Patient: sex F, age 41
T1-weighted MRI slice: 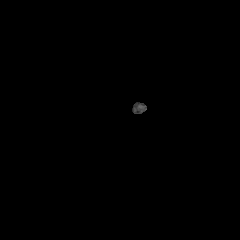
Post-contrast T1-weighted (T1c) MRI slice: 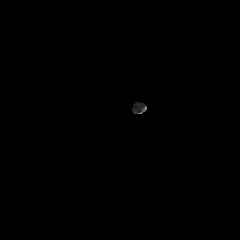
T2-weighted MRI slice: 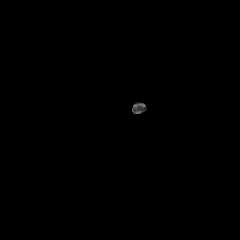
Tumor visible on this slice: no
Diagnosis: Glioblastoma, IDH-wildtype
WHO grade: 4